Interaction volume radius: 5 \u00c5
Interaction volume height: 25 \u00c5
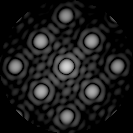
Disorder parameter: 0.049